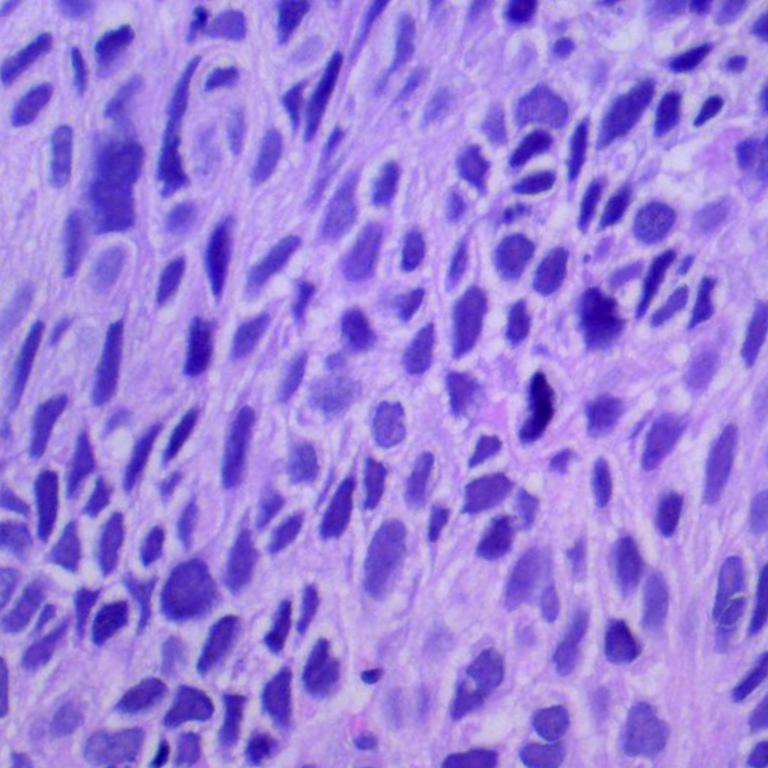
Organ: lung
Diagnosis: squamous carcinomas